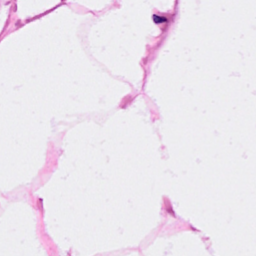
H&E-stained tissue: Breast